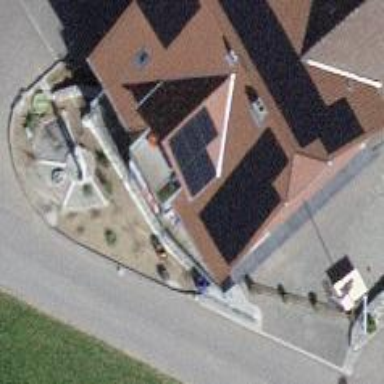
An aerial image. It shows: Solar photovoltaic panel generator.